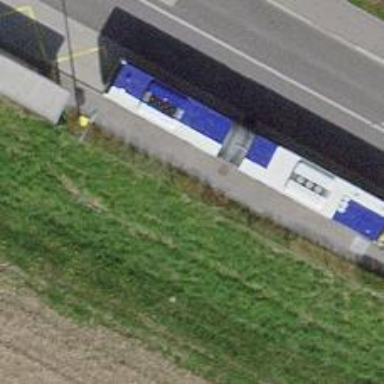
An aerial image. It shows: Sidewalk with asphalt surface. There is platform with shelter for public transport.